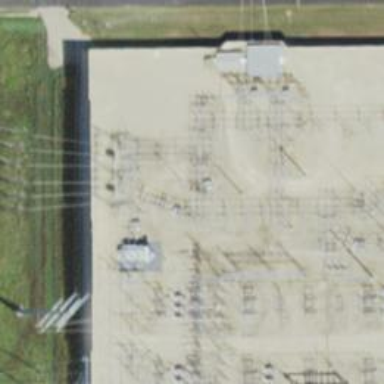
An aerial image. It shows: Switch used for power control.